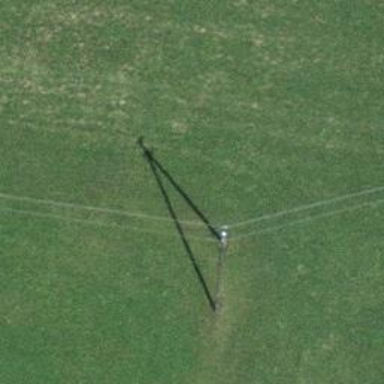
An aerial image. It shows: Utility pole in the area.